Question: I'm a beginner to R.
I just imported some data from csv file into R and am trying to make a basic graph around it.
Name | Marks
A | 65
B | 78
C | 55
D | 66
i created a variable data <- read.table("input.csv")
But after I imported the data successfully, I'm unable to plot a graph that makes sense.
When I tried plot(data) it just gave the following graph

It didn't make any sense... I want a very basic graph that makes sense.. with the data I have.. anything a pie or bar or anything will do.. Please HELP!!
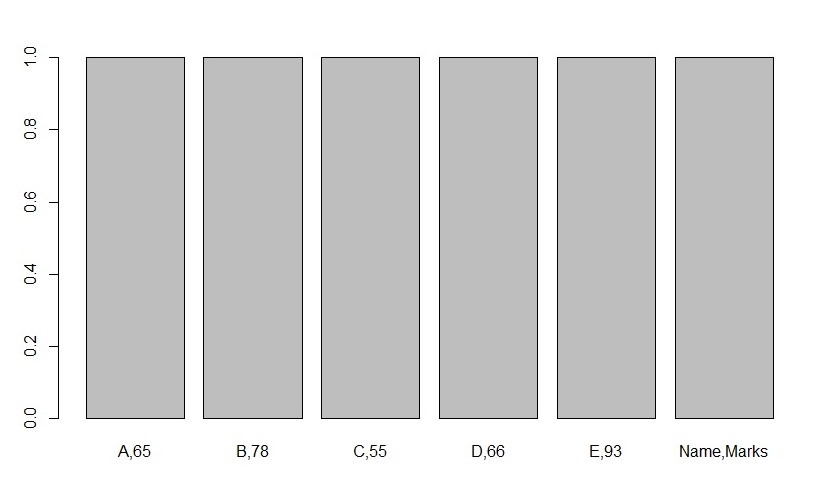
Answer: This would probably not pass the 'Tufte' test, but might be a step in the right direction:
'''
library(ggplot2)
data <- data.frame(cbind(c('A', 'B', 'C', 'D'), c(65, 78, 55, 66)))
names(data) <- c('name', 'marks')
ggplot(data, aes(x=name, y=marks)) + geom_bar(stat="identity")
'''